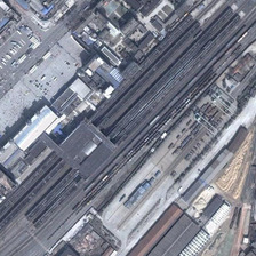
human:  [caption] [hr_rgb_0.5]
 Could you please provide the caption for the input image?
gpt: It's a satellite image of a place.

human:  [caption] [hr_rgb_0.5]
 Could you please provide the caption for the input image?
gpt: It's a satellite image of the scene.

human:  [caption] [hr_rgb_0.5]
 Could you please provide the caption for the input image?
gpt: This is a satellite image of a place.

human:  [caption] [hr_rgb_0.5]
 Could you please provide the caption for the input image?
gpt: The house is colorful, the floor is gray, and there are many colorful cars.

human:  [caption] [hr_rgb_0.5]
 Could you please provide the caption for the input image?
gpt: The house is colorful, the ground is gray, and there are many colorful cars.